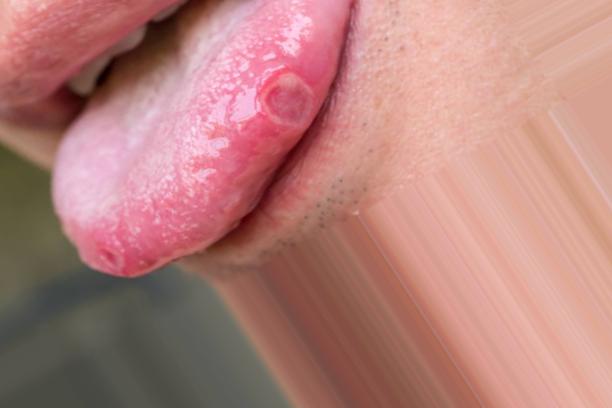
Condition: Mouth Ulcer